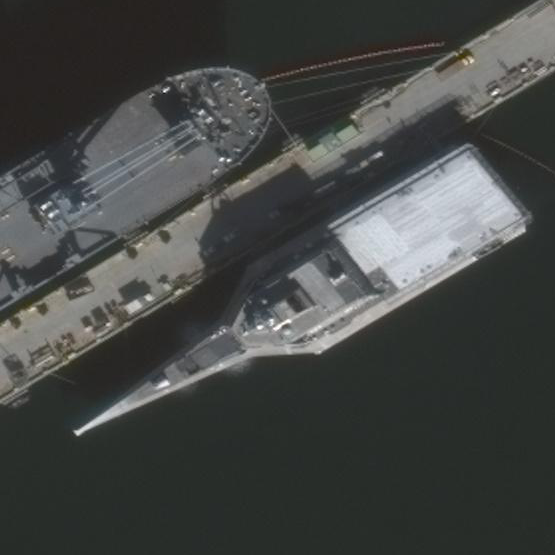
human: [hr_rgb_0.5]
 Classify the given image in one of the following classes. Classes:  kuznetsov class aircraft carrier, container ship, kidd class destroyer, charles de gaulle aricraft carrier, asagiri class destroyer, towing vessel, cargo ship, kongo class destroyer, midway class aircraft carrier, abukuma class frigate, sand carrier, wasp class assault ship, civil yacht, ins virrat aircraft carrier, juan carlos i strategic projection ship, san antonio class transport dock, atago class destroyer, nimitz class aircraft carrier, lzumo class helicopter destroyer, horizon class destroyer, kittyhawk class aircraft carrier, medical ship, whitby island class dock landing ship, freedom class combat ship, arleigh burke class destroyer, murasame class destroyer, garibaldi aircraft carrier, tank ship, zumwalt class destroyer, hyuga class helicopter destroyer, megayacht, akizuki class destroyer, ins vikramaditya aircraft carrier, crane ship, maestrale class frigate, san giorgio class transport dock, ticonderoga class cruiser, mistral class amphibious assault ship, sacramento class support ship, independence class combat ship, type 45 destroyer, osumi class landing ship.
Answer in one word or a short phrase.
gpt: Independence class combat ship